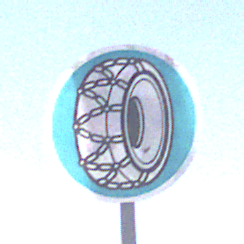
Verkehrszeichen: SchneekettenVorgeschrieben
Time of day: Midday
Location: Outdoor (Nature)
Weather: PartlyCloudy
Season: NotSpecified
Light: Natural